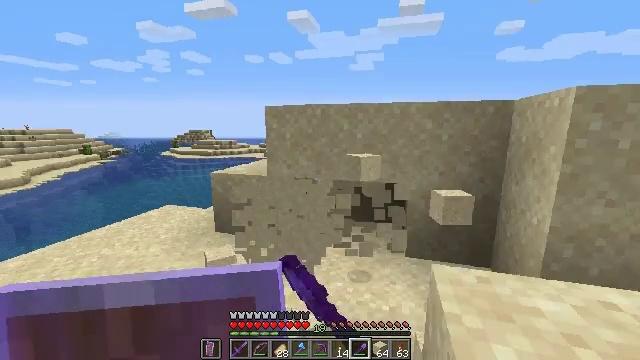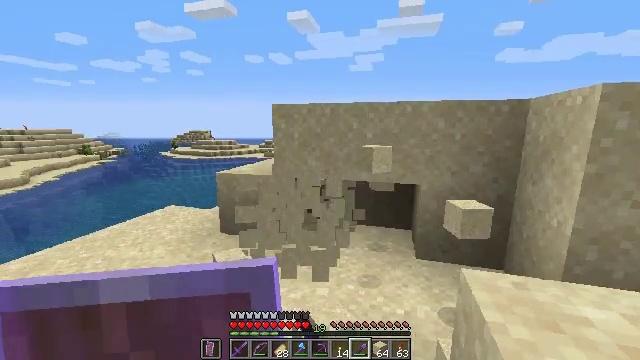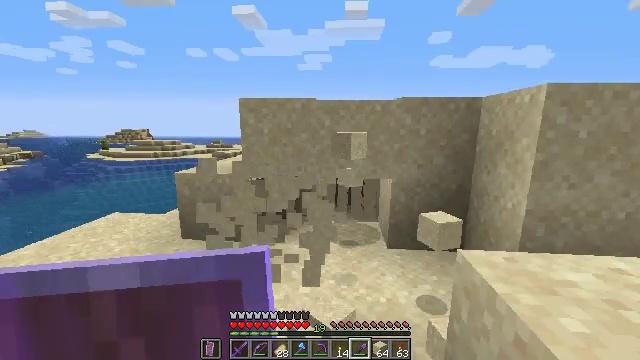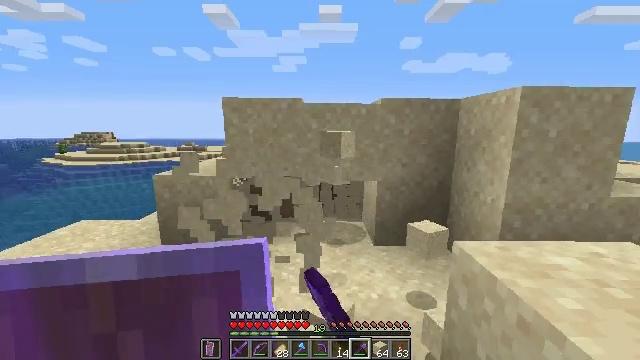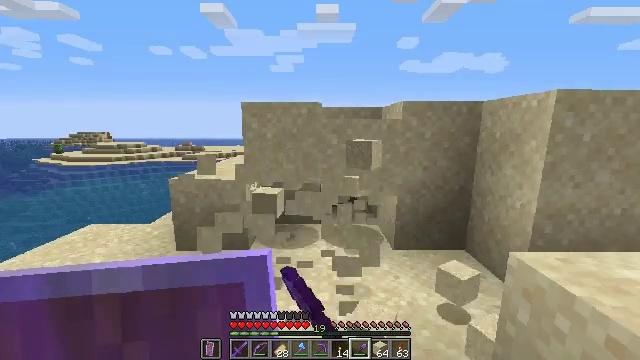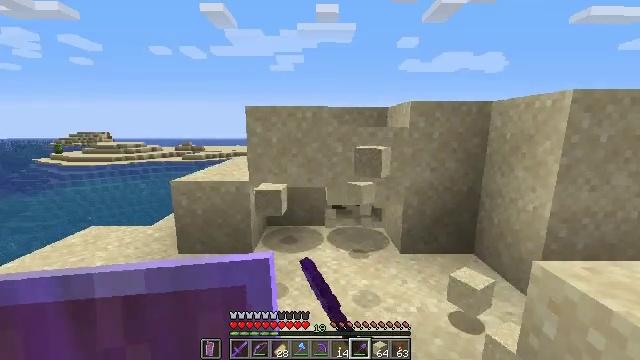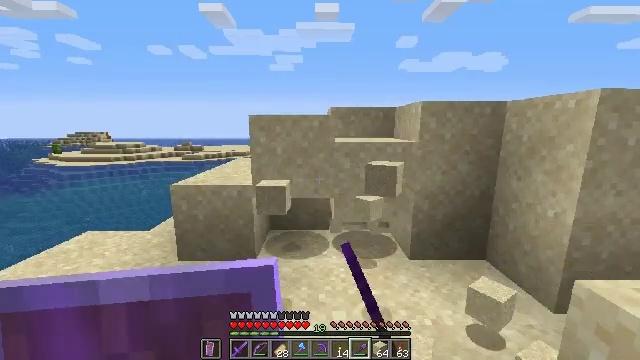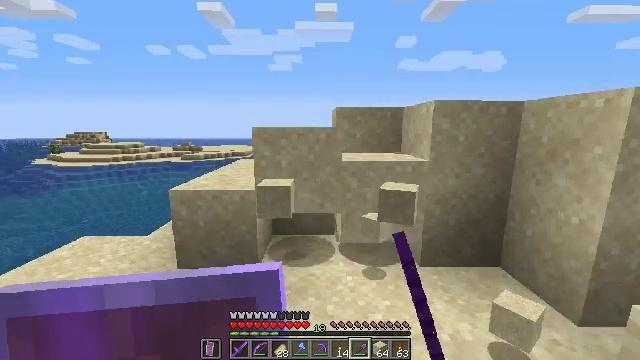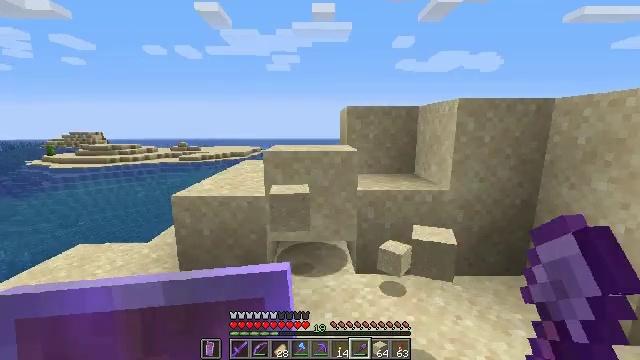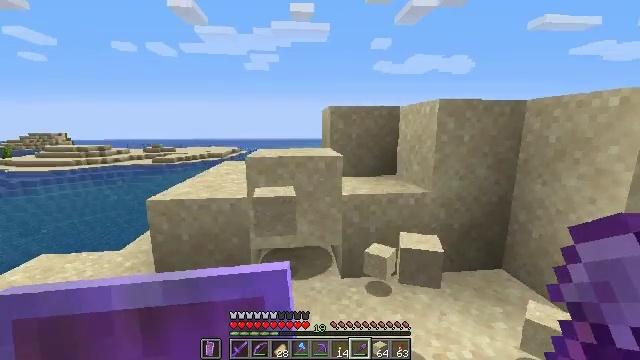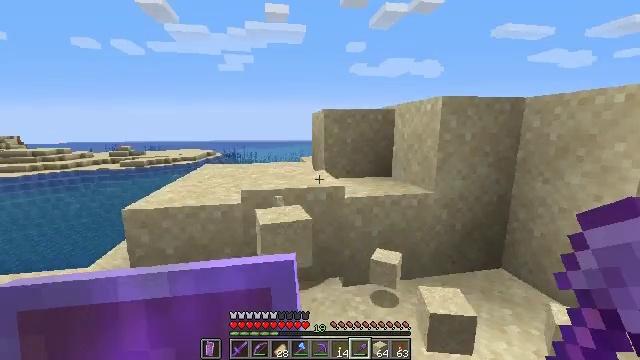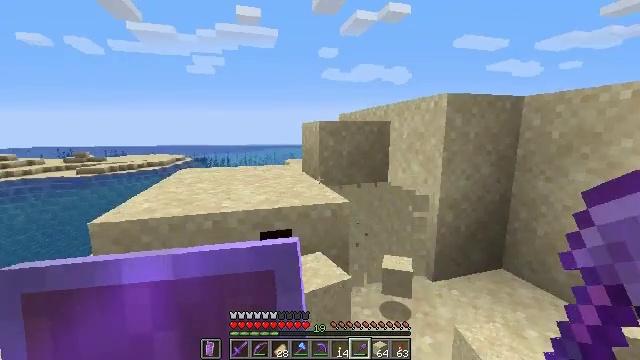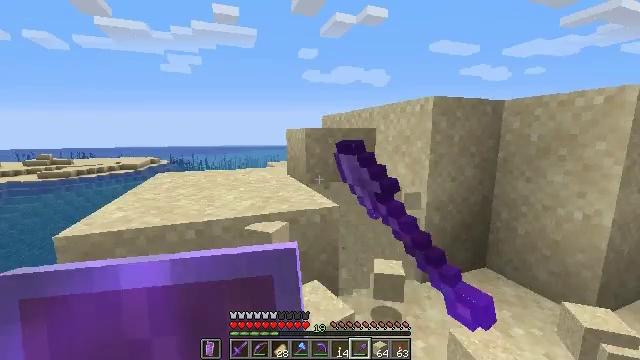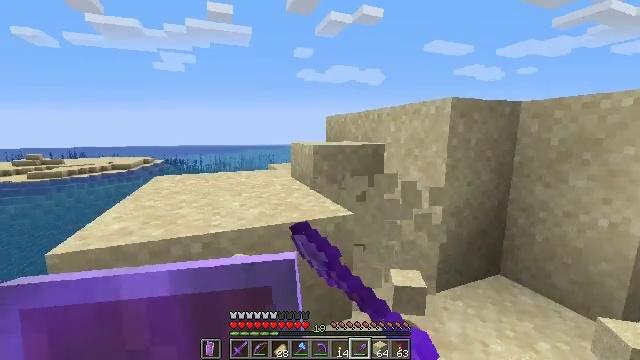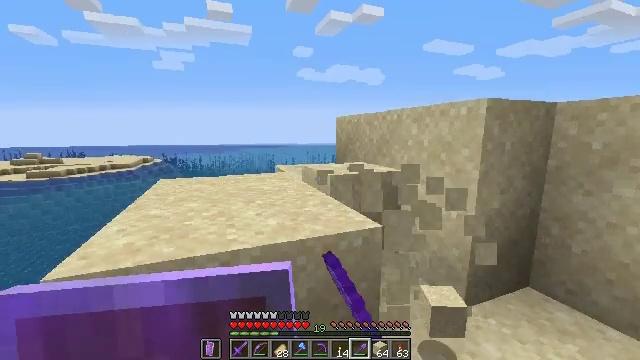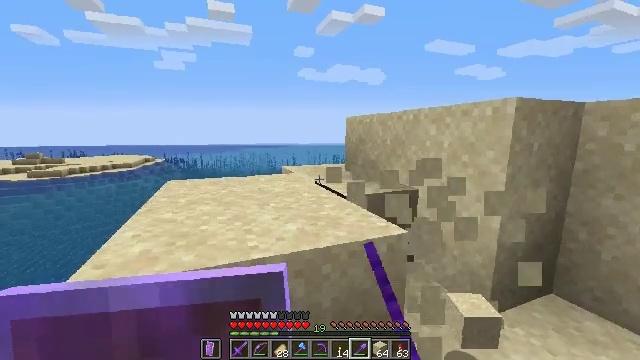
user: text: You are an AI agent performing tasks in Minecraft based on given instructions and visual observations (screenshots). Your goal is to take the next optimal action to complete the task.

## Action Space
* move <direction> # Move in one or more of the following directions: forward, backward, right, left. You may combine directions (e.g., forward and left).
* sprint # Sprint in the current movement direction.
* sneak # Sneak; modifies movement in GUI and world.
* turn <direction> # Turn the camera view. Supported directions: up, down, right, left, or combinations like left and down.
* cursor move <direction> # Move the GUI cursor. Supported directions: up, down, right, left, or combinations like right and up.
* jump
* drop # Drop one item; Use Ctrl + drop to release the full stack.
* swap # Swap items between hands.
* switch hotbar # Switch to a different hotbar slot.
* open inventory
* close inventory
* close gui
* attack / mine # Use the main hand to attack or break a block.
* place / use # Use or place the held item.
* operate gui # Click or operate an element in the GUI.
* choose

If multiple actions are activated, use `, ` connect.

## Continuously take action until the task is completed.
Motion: motion action
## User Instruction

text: Gather sand from the desert.
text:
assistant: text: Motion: move left, attack / mine
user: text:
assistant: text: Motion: move left, turn right, attack / mine
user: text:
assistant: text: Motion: move left, turn right, attack / mine
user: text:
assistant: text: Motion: move forward and move left, attack / mine
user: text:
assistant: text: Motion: move forward, attack / mine
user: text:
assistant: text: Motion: move forward, attack / mine
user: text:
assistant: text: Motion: move forward and move left, attack / mine
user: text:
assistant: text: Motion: move forward and move left, attack / mine
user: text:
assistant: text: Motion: move forward and move left, turn right, attack / mine
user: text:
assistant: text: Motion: move forward and move left, turn right, attack / mine
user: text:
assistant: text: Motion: move forward and move left, turn right, attack / mine
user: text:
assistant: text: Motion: move forward and move left, turn right, attack / mine
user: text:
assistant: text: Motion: move forward and move left, turn right, attack / mine
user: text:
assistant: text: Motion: move forward and move left, attack / mine
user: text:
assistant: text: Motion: move left, attack / mine
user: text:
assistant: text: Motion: move left, turn left, attack / mine
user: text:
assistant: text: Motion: move back and move left, turn left, attack / mine
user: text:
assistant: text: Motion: move back and move left, attack / mine
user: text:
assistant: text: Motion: move back and move left, turn right, attack / mine
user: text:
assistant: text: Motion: move back and move left, turn right, attack / mine
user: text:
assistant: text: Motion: move back and move left, turn right and down, attack / mine
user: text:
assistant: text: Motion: move left, turn right, attack / mine
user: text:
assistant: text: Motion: move left, turn right, attack / mine
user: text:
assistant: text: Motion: move left, attack / mine
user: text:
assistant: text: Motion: move forward, turn right, attack / mine
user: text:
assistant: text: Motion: move forward, attack / mine
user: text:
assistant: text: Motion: move forward, attack / mine
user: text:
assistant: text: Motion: move forward, attack / mine
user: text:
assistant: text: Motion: move forward, attack / mine
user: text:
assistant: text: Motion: move forward, attack / mine